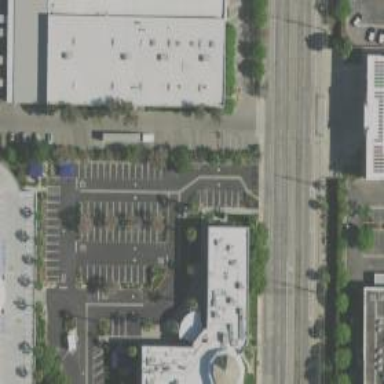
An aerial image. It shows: Commercial building.